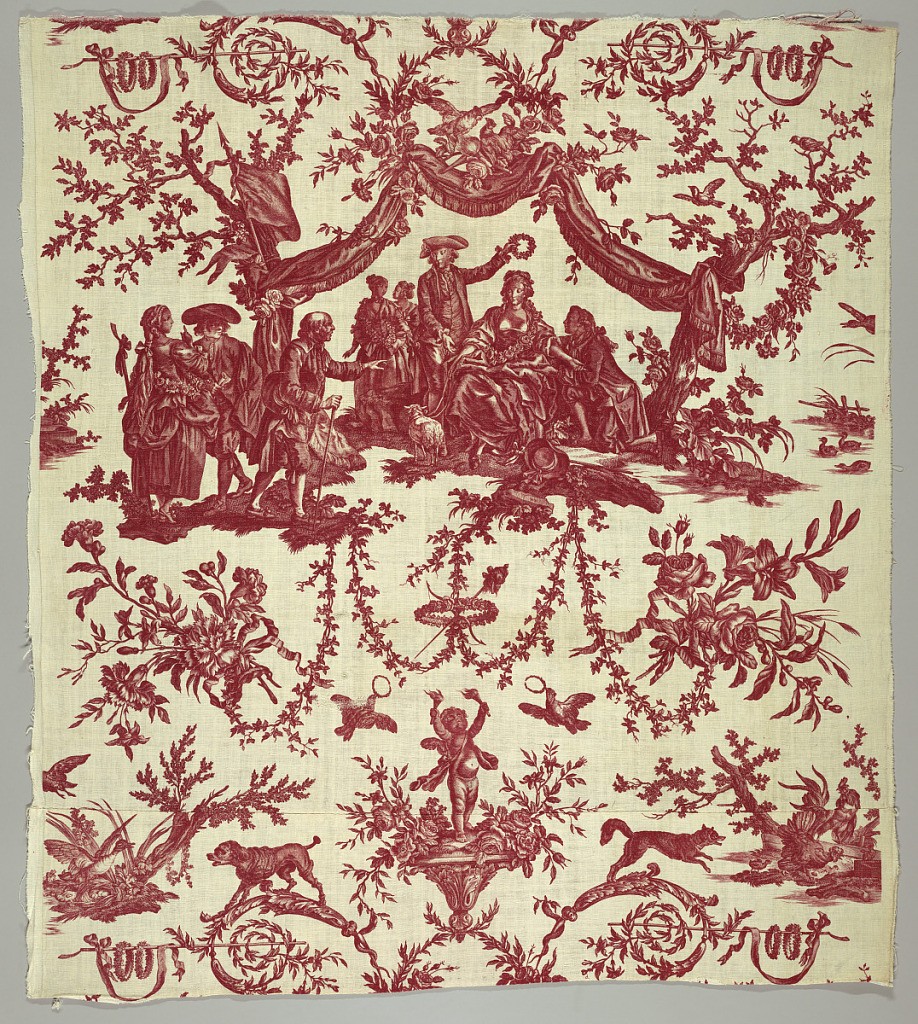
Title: La Couronnement de la Rosiere
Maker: Oberkampf & Cie., Jouy-en-Josas, France, 1759–1815
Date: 1789–92
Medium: cotton Technique: printed by engraved plate on plain weave foundation Printing width of plate: 93 cm (36 1/2 in.) Printing height of plate: 99 cm (39 in.).
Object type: Textile
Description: Scene of a group under a fabric canopy. Seated woman holding a lamb on a leash is being crowned with a wreath by a gentleman in a tricirne hat. Other images include; flowers, garlands, putti, a poodle, a leaping wolf and domestic fowl.